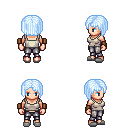
a pixel art fantasy rpg character, female body template, human, light skin, white pirate shirt, metal pants, white cyan pageboy hairstyle, leather bracers, white slippers, four views (front, back, left, right), 2x2 character sprite sheet, small pixel art, hard edges, no anti-aliasing